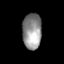
Tissue: skin
Cell type: Epithelial cells
Senescence score: 0.2012
Nuclear area (px): 667
Mean DAPI intensity: 144.886